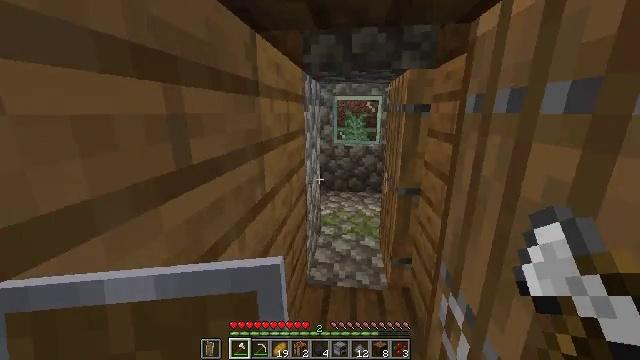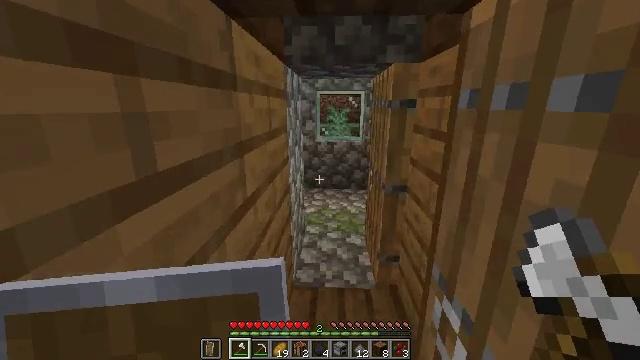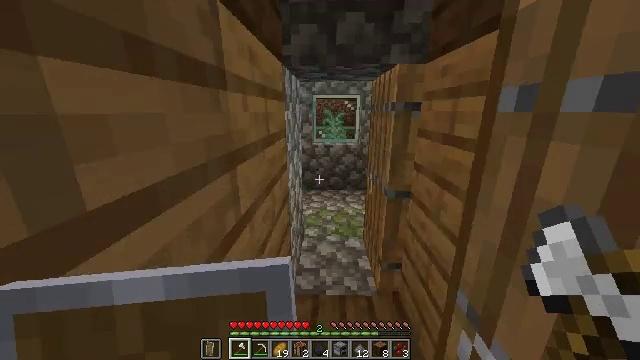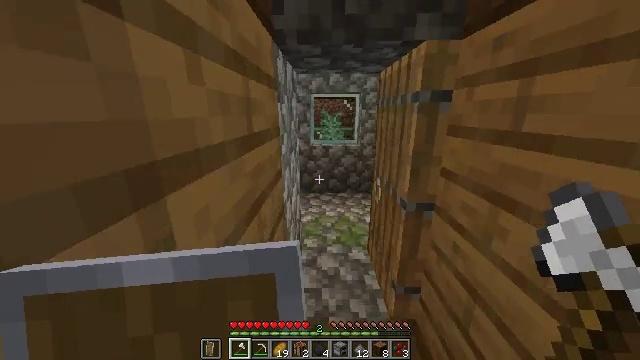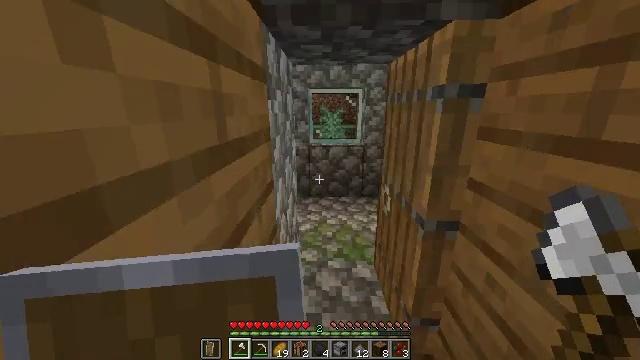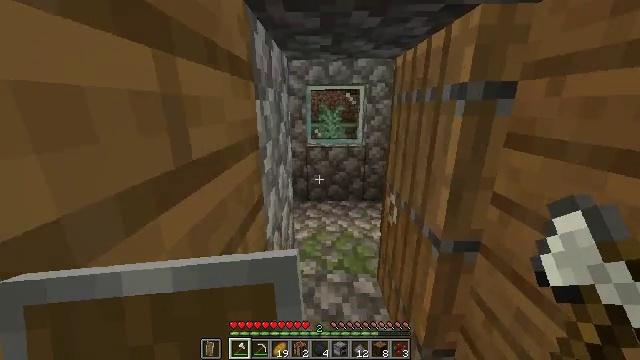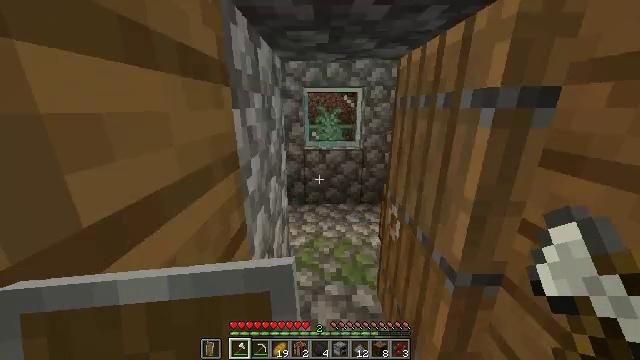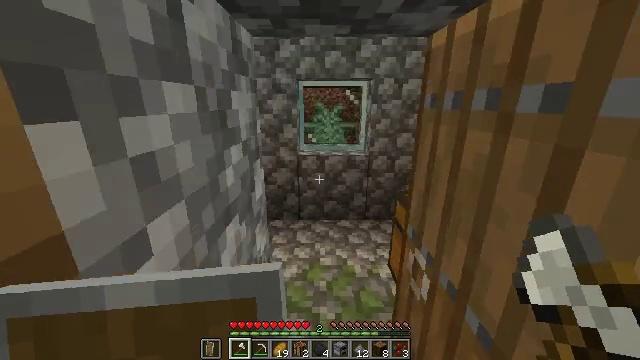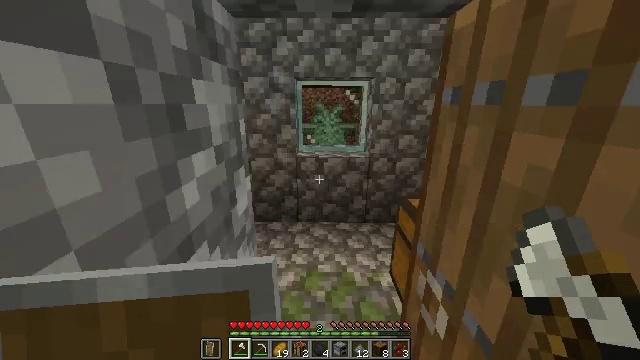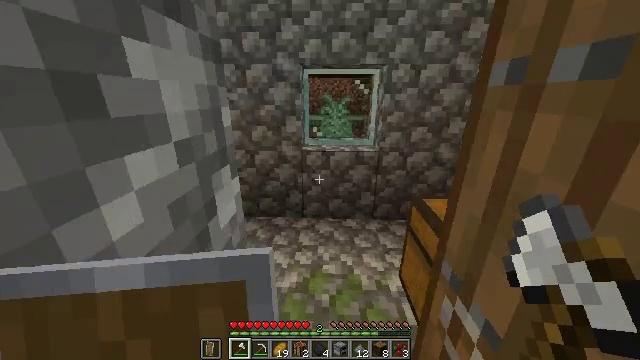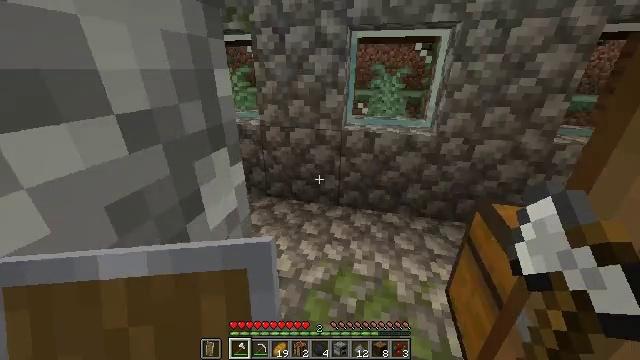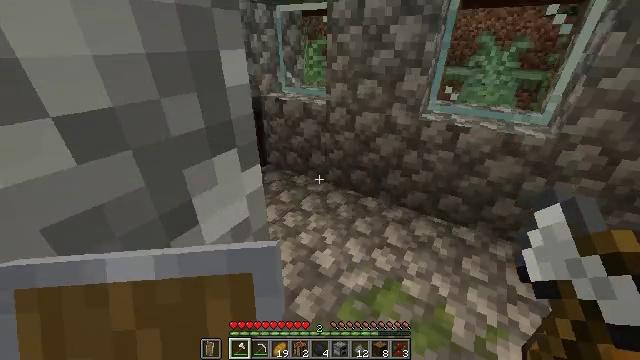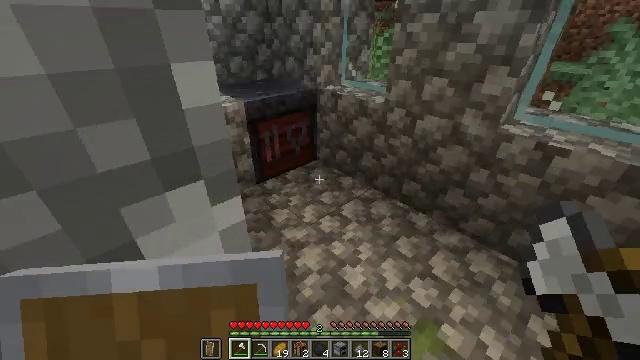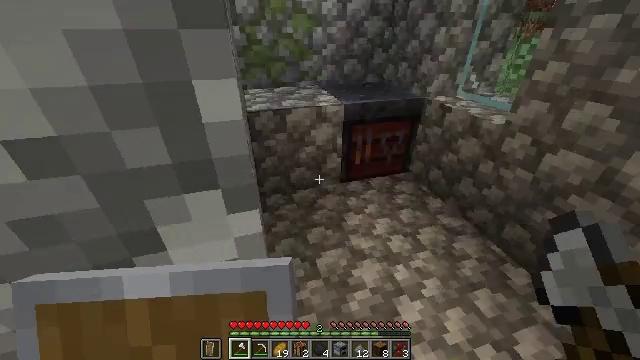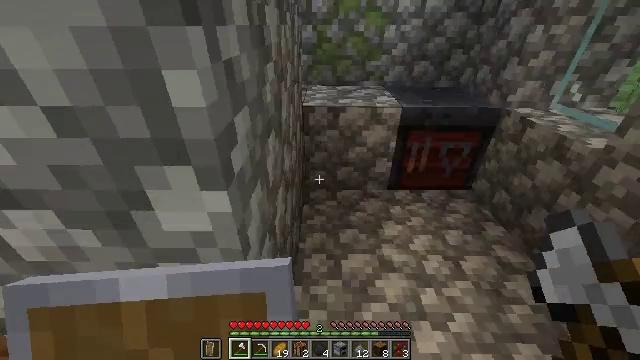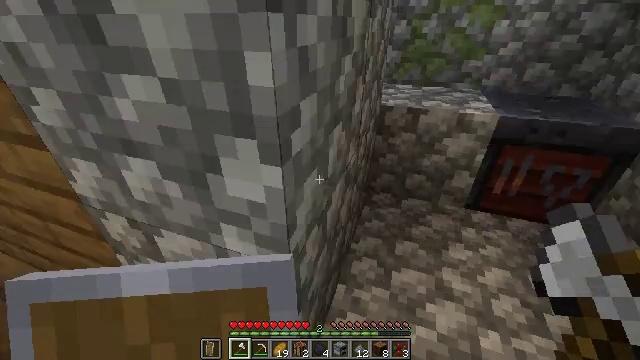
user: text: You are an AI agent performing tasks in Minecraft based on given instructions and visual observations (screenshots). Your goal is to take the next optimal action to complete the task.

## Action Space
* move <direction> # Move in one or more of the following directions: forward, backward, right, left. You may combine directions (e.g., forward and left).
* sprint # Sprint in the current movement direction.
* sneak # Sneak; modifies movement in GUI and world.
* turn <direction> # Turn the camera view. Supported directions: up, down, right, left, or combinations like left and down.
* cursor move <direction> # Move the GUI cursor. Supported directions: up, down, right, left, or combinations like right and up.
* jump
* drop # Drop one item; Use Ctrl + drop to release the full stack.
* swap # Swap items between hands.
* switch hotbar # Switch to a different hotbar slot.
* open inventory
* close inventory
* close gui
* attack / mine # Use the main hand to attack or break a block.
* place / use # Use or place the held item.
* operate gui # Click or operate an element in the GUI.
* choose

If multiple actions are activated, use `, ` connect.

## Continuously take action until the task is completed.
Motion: motion action
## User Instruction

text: Disassemble the purple bed for relocation.
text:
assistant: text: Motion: move forward, sprint, turn right
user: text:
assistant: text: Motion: move forward, sprint, turn right
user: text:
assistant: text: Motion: move forward, sprint, turn right
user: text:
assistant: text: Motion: move forward, sprint
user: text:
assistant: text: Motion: move forward, sprint
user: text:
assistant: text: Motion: move forward, sprint
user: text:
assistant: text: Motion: move forward, sprint
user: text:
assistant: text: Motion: move forward, sprint
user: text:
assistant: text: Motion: move forward, sprint, turn left and down
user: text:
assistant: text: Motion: move forward and move right, sprint, turn left and down
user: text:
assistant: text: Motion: move forward and move right, turn left and down
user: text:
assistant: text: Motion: move forward and move right, turn left and down
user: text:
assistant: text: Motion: move right, turn left
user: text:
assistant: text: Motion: turn left
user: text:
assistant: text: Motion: turn left
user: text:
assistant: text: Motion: turn left
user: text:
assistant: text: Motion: turn left and up
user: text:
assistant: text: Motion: turn left and up
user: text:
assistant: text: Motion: move forward, turn left and up
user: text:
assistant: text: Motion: move forward, turn left and up
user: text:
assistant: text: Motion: move forward
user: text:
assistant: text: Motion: move forward
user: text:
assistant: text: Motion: move forward, turn right and up
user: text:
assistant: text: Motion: move forward, turn right
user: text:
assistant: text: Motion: move forward, turn right
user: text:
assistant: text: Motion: move forward, turn right
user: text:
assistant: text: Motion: move forward and move right, turn right
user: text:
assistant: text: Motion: move forward and move right
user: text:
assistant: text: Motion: move forward and move right
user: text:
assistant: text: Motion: move forward and move right, sprint, turn left and up